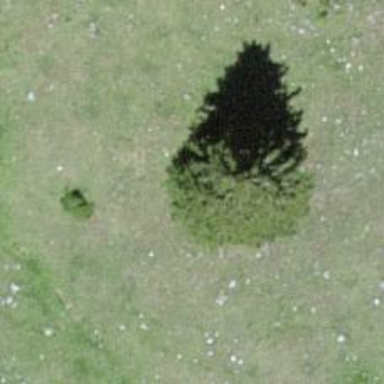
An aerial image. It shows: Needle-leaved tree in natural setting.